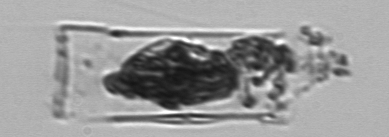
Label: Eutintinnus